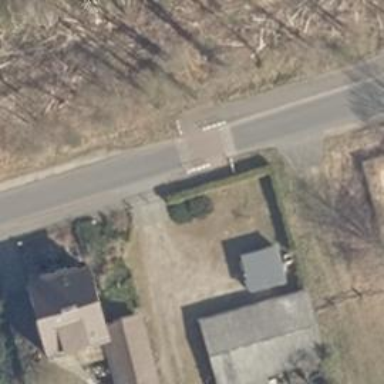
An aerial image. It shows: Unmarked crossing with traffic calming table on the road.